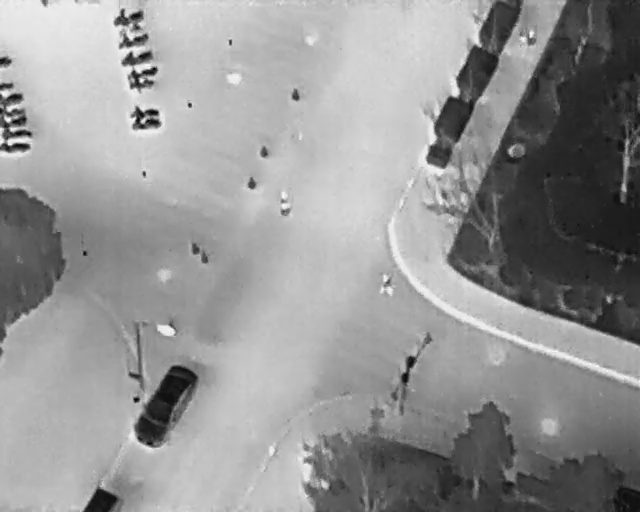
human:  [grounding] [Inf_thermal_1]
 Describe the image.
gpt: In the satellite image, there is  <ref>1 medium person </ref> <box>[[58, 54, 62, 56, 2]]</box> located at center,  <ref>1 medium person </ref> <box>[[81, 6, 84, 8, 2]]</box> located at top right,  <ref>1 small person </ref> <box>[[80, 6, 82, 8, 2]]</box> located at top right,  <ref>1 large person </ref> <box>[[42, 38, 46, 41, 2]]</box> located at center,  <ref>1 large car </ref> <box>[[18, 75, 32, 83, 25]]</box> located at bottom left,  <ref>1 medium car </ref> <box>[[13, 92, 17, 101, 2]]</box> located at bottom left,  <ref>12 medium bicycle </ref> <box>[[18, 0, 21, 6, 169], [19, 4, 21, 11, 169], [20, 7, 22, 14, 169], [20, 10, 23, 16, 169], [20, 13, 23, 18, 169], [21, 18, 23, 24, 169], [21, 20, 23, 27, 172], [0, 16, 3, 21, 2], [1, 18, 2, 24, 2], [1, 21, 3, 26, 2], [1, 23, 3, 29, 2], [1, 25, 3, 32, 2]]</box> located at top left,  <ref>2 small bicycle </ref> <box>[[0, 10, 2, 13, 2], [0, 15, 2, 18, 2]]</box> located at top left.